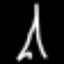
Label: The Eiffel Tower